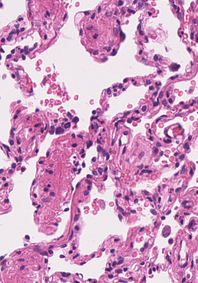
Tumor epithelial tissue: no
Tumor-associated stroma tissue: no
Normal tissue: yes